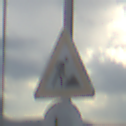
Verkehrszeichen: Arbeitsstelle
Zusatzzeichen unten: VorrangDesGegenverkehrs
Umgebung: Outdoor, RoadRail
Tageszeit: MorningAfternoon
Wetter: PartlyCloudy
Licht: Natural
Jahreszeit: NotSpecified
Kontrast: LowContrast